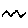
Label: zigzag